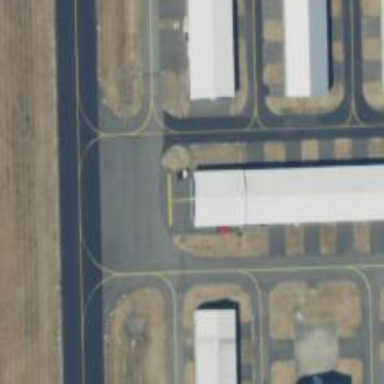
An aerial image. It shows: View of taxiway at the airport.